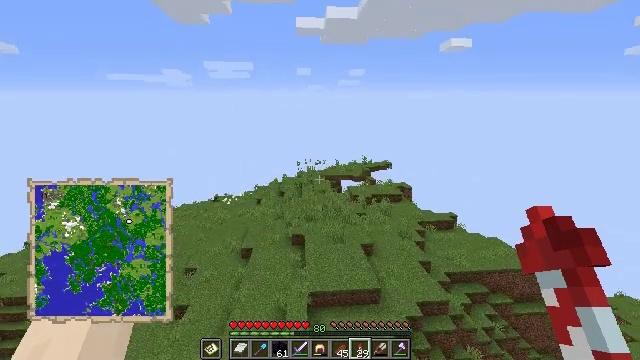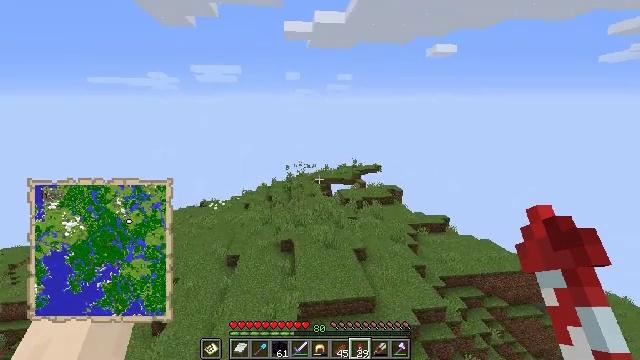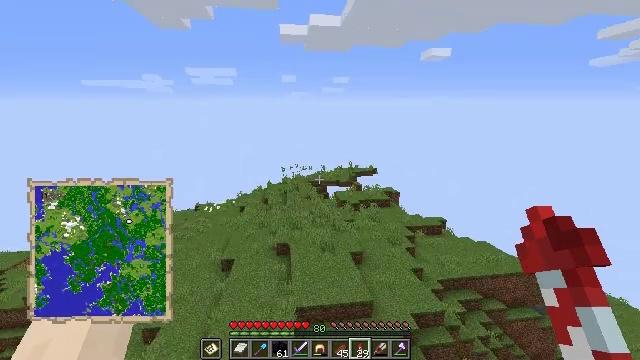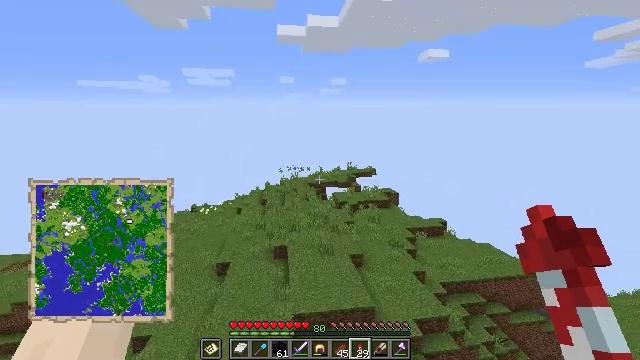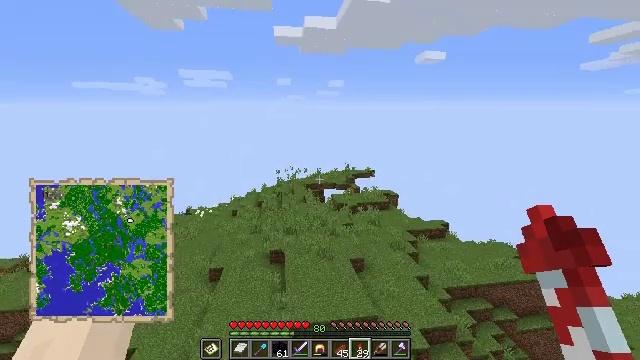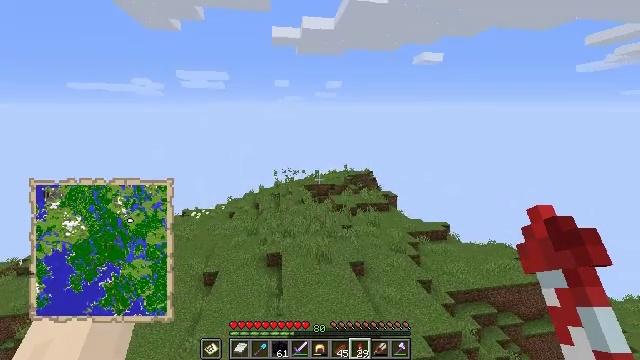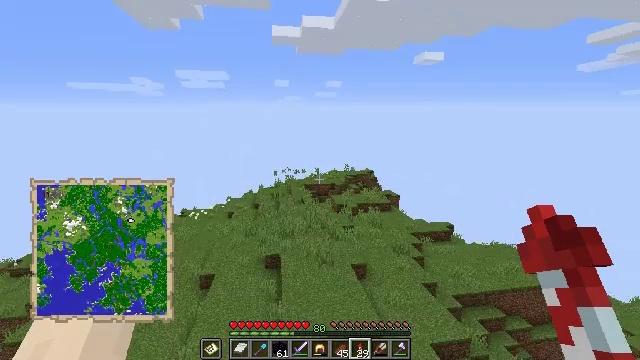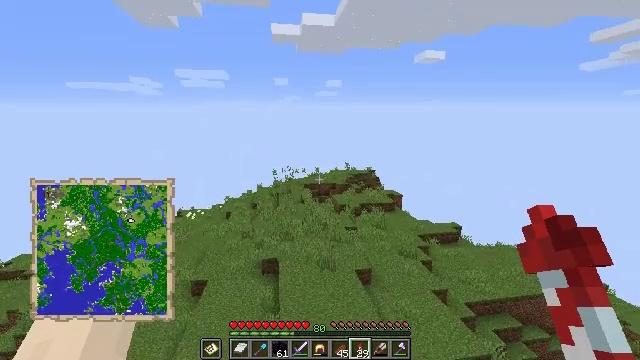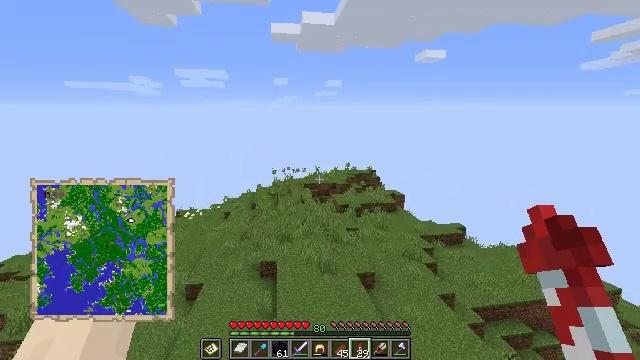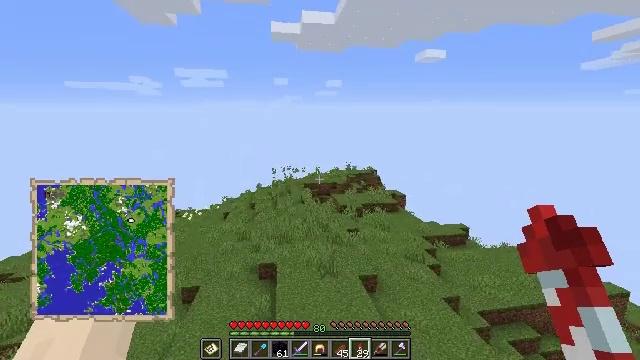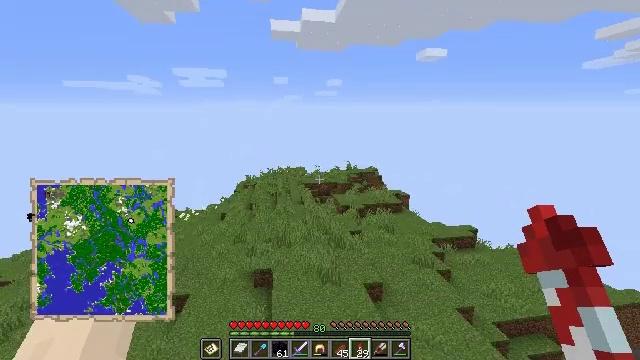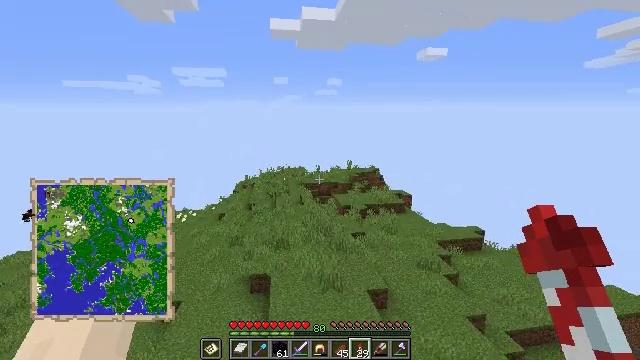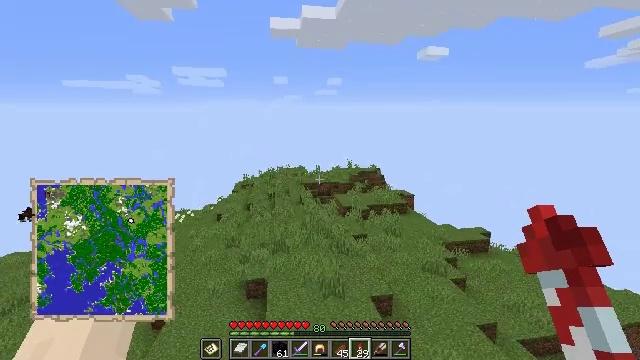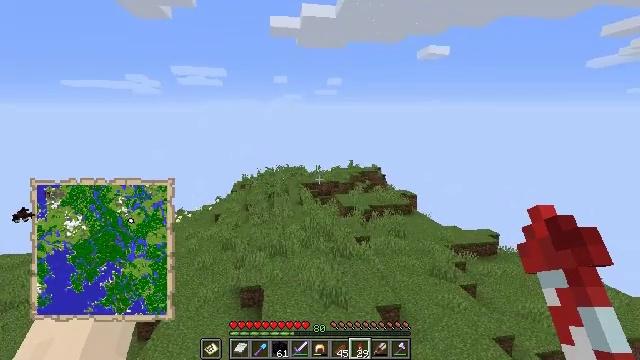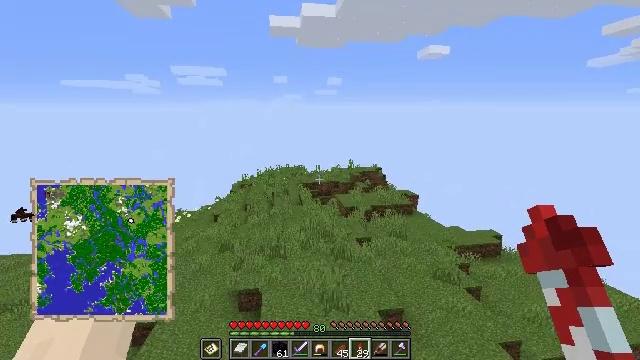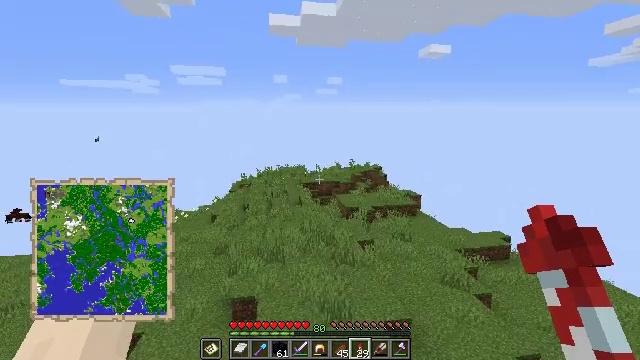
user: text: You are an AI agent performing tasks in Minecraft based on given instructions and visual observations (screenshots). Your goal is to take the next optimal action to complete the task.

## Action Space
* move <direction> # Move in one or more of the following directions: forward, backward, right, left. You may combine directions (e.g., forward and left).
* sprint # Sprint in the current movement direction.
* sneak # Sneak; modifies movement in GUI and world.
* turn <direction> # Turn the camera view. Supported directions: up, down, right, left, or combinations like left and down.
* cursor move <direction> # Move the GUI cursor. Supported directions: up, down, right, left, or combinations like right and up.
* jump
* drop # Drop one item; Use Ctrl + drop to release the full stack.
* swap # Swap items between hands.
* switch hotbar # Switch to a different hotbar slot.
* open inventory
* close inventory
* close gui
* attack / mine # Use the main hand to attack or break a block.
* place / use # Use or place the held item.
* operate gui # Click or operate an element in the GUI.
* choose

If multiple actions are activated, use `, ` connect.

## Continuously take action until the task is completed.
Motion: motion action
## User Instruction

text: Left click on the bell to mine it.
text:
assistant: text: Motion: turn right
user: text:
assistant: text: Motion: no_op
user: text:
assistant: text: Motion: no_op
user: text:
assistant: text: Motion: no_op
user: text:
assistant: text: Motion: no_op
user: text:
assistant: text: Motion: no_op
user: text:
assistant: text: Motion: no_op
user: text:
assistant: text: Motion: no_op
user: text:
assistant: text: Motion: no_op
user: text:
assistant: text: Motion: no_op
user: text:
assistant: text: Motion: no_op
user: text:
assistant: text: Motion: no_op
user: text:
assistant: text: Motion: no_op
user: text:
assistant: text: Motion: no_op
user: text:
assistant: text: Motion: no_op
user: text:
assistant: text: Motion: no_op
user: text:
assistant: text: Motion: no_op
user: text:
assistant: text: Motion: no_op
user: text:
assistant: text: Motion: turn left
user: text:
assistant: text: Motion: turn left
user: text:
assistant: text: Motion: turn left and down
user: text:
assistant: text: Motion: turn left and down
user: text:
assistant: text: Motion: turn left and down
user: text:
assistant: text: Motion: turn left
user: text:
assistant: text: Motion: turn left
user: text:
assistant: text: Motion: turn left
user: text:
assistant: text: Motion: turn left
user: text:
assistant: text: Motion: turn left
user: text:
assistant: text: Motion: turn left and up
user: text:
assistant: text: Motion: turn left and up